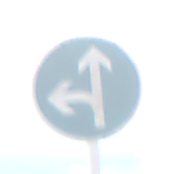
Verkehrszeichen: VorgeschriebeneFahrtrichtungGeradeausOderLinks
Umgebung: Outdoor, Nature
Tageszeit: Midday
Wetter: PartlyCloudy
Licht: Natural
Jahreszeit: NotSpecified
Kontrast: MediumContrast